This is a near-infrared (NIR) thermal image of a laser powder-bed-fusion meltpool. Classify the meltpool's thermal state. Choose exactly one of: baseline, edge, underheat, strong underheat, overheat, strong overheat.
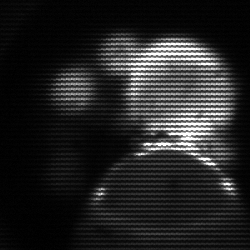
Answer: edge